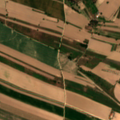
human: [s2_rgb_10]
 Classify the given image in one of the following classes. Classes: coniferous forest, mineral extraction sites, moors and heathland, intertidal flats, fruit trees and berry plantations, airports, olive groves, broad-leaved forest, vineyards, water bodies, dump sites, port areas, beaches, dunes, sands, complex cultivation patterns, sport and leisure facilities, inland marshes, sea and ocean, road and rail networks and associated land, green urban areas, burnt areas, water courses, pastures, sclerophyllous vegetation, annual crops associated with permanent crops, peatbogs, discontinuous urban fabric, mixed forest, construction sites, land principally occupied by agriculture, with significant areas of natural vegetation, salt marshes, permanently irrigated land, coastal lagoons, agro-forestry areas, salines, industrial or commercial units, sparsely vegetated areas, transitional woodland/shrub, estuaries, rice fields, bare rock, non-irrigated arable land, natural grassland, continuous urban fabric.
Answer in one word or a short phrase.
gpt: permanently irrigated land, fruit trees and berry plantations, complex cultivation patterns